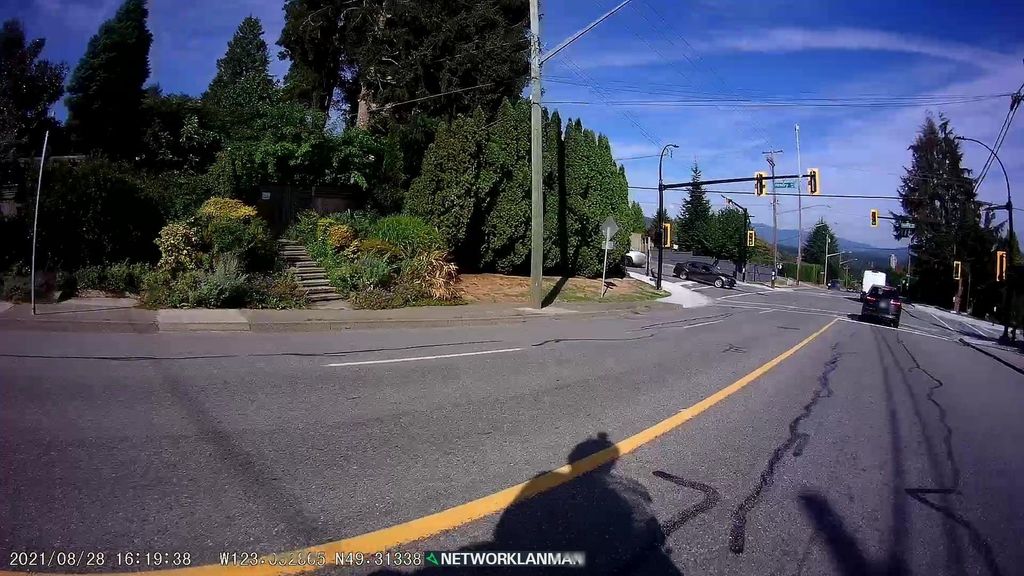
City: vancouver